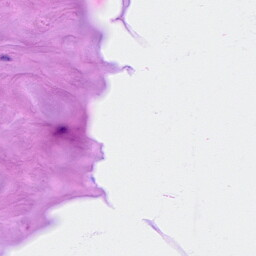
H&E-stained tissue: Breast